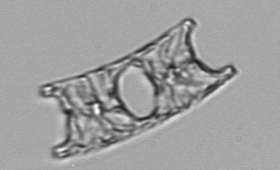
Label: Eucampia